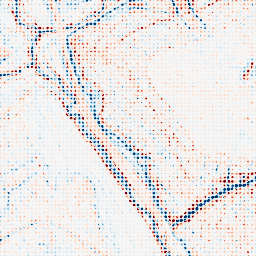
Category: classical
Decomposition family: gaussian_anisotropic
Decomposition parameters: sigma_x: 2
sigma_y: 2
Upsampling method: sinc_hamming
Upsampling parameters: scale: 8
kernel_size: 4
Upsampling scale: 8